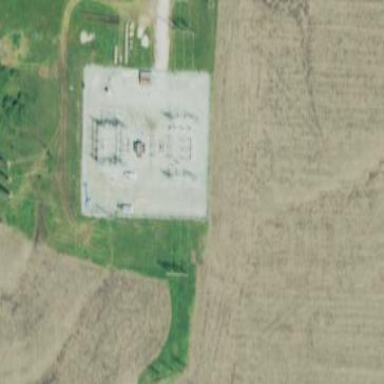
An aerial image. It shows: Fenced power substation at the transmission level.